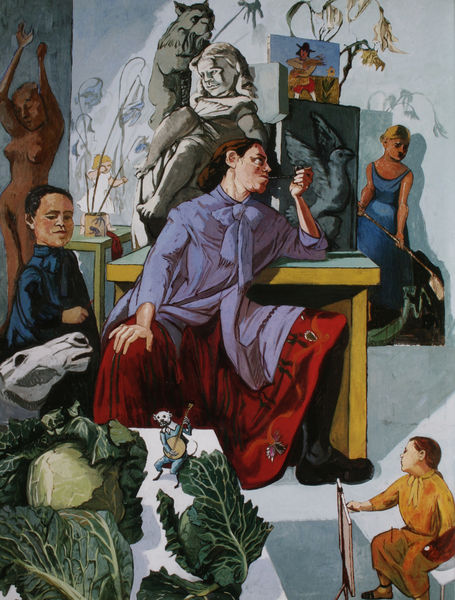
Titel: Die Künstlerin in ihrem Atelier (Ausschnitt)
Künstler: Paula Rego
Standort: Leeds (UK)
Institution: Leeds City Art Gallery
Schlagwörter: adler, akt, blau, blätter, kopf, nackt, schatten, vogel, frauen, gelb, menschen, sitzen, bunt, frau, tisch, rot, tiere, rock, wand, bluse, porträt, figur, gewand, kind, kinder, pferd, kohl, maus, skulptur, bilder, schule, farben, lila, klein, figuren, spielen, pfeife, rauchen, atelier, malerin, junge, surreal, surrealismus, stiefel, kunst, statuen, salat, pferdekopf, balu, klien, statur, weißkohl, banjo, marein